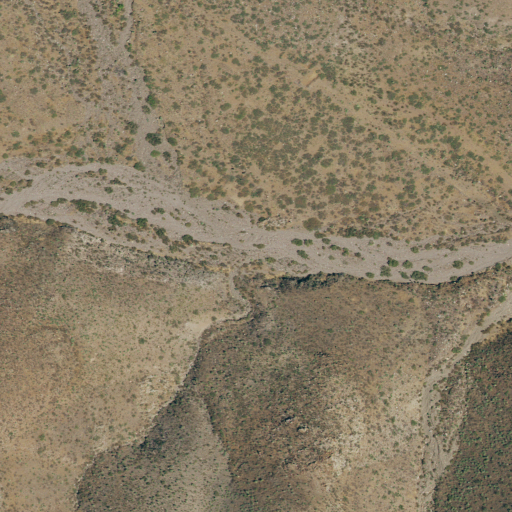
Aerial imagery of valley in Texas named Whispering Springs Canyon containing only shrub